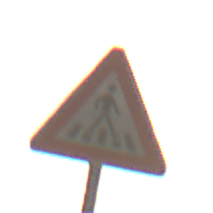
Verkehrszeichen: FussgaengerueberwegLinks
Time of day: SunriseSunset
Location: Outdoor (Nature)
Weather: PartlyCloudy
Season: NotSpecified
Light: Natural